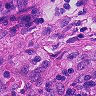
Metastatic tissue present: no